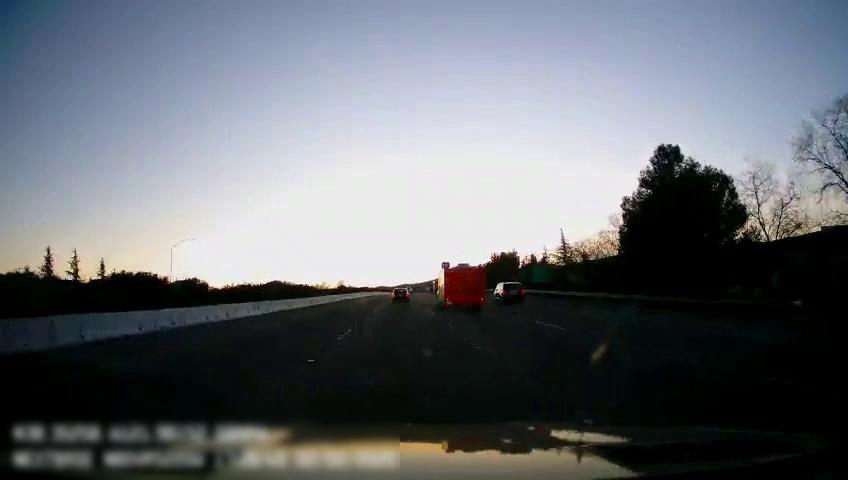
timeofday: Day
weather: Cloudy
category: Drivable Space
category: Vehicles | SUV
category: Vehicles | Truck
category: Vehicles | Car
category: Lanes | Current Lane
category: Lanes | Current Lane
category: Lanes | Alternate Lane
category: Traffic | Signs